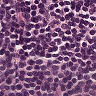
Metastatic tissue present: no